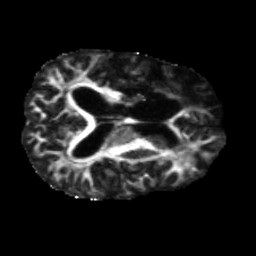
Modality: FA
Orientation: axial
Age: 56
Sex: male
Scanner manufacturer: siemens
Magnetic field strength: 3 T
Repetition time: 5.47 s
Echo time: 0.0854 s